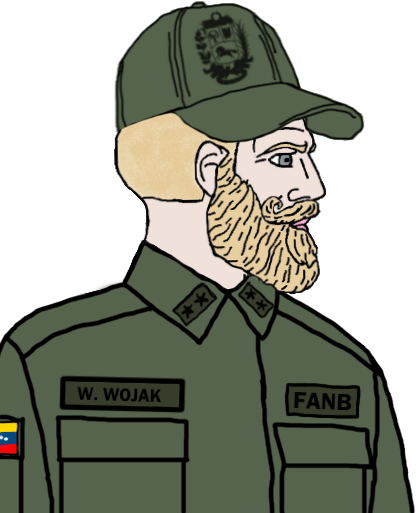
Label: 4_Yes_Chad